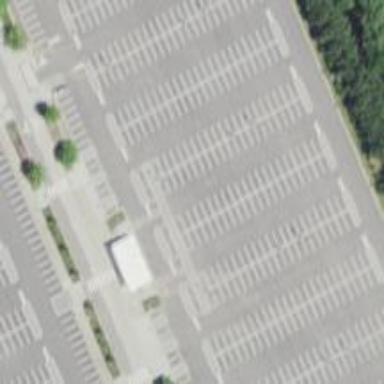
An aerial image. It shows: Parking space is available.